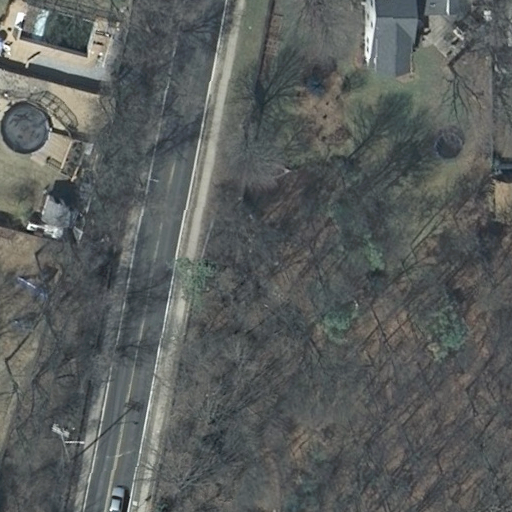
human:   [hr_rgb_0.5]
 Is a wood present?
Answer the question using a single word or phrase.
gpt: yes

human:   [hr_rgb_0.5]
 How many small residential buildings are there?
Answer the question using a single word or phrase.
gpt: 1

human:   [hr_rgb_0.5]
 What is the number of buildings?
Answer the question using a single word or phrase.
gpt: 3

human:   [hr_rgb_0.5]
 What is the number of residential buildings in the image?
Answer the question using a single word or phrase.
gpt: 2

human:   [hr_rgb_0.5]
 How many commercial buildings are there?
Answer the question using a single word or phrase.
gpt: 0

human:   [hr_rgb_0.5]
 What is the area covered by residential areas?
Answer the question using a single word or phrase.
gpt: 10599m2

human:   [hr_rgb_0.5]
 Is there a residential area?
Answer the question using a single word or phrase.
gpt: yes

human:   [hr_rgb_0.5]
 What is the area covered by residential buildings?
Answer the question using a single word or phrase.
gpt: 149m2

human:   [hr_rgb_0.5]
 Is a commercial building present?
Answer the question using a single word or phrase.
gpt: no

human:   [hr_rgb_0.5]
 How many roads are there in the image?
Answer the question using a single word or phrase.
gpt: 1

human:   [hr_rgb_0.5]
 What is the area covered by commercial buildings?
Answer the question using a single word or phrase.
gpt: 0m2

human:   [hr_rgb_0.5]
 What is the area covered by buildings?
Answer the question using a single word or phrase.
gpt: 194m2

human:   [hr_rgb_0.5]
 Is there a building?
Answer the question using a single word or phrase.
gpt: yes

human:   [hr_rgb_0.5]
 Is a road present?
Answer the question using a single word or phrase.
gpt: yes

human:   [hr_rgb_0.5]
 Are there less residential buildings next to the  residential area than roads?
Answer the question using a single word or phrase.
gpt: no

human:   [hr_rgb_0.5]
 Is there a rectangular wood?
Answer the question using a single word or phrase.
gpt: yes

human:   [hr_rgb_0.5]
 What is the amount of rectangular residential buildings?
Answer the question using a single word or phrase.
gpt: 0

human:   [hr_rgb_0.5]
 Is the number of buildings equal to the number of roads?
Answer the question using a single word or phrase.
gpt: no

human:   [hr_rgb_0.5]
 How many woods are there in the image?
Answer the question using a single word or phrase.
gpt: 1

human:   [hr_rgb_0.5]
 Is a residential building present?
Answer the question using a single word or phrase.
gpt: yes

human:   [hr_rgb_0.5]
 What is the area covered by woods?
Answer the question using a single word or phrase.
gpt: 10599m2

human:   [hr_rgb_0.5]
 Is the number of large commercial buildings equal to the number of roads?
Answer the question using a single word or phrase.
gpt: no

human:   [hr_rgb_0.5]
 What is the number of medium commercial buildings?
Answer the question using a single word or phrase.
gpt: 0

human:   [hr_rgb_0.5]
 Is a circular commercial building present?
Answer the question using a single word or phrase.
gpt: no

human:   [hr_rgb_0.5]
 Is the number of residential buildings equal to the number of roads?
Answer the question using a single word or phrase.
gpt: no

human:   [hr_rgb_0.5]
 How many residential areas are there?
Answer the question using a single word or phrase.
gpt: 1

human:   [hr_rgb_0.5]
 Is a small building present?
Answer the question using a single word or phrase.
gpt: yes

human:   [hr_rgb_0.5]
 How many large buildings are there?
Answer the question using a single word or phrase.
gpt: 0

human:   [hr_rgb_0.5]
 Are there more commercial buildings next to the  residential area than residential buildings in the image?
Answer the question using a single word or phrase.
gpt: no

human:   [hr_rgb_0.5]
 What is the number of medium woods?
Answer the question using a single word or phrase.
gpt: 0

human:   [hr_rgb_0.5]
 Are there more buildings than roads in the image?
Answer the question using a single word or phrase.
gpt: yes

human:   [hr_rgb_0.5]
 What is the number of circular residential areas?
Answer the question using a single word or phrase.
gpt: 0

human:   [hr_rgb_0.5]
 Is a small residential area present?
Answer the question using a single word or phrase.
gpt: no

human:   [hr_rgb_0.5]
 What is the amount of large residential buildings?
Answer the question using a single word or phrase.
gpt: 0

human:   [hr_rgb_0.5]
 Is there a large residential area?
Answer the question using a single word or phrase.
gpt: yes

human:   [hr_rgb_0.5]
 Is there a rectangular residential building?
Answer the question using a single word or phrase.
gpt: no

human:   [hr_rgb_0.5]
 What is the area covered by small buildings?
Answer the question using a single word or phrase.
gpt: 70m2

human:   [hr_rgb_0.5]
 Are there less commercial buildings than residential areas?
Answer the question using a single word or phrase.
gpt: yes

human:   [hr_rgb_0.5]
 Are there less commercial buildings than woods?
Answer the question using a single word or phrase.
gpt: yes

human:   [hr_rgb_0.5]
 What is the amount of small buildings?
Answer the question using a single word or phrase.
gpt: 2

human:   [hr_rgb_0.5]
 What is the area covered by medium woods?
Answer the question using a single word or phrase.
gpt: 0m2

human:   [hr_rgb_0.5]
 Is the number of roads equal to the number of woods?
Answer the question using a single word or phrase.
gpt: yes

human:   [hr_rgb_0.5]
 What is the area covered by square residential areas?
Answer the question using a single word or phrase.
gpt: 0m2

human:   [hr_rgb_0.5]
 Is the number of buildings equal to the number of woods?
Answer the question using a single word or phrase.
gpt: no

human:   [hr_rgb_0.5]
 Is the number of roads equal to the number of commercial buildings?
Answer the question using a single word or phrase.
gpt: no

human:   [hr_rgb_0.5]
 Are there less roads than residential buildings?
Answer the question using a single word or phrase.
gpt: yes

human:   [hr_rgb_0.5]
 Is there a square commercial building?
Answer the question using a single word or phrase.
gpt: no

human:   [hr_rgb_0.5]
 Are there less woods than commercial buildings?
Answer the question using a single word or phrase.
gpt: no

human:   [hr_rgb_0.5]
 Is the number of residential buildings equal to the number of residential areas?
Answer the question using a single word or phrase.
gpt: no

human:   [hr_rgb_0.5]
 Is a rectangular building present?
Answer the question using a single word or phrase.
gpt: yes

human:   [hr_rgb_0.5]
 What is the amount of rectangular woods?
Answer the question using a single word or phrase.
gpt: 1

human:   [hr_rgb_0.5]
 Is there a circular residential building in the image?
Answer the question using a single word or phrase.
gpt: no

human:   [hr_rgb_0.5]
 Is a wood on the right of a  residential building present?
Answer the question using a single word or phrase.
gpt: yes

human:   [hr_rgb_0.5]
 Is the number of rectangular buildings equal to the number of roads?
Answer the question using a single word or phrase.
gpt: yes

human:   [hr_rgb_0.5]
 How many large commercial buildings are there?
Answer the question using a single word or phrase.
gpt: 0

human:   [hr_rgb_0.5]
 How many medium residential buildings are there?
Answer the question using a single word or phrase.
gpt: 1

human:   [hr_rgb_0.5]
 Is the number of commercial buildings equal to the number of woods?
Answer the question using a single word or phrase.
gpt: no

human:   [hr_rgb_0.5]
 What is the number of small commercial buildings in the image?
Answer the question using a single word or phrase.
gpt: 0

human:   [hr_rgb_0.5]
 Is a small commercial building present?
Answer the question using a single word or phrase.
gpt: no

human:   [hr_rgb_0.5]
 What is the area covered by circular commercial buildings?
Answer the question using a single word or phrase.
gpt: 0m2

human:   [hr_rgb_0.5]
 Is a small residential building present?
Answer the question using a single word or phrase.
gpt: yes

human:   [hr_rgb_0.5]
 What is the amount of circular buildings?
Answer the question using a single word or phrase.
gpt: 0

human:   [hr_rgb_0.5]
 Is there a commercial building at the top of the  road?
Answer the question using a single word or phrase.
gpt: no

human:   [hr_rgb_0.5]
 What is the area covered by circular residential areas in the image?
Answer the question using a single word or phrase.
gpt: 0m2